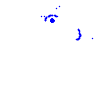
Particle: pion